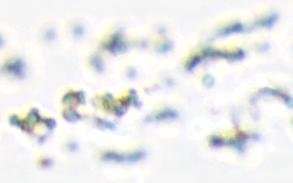
Label: Phaeocystis